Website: walmart
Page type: account-selection
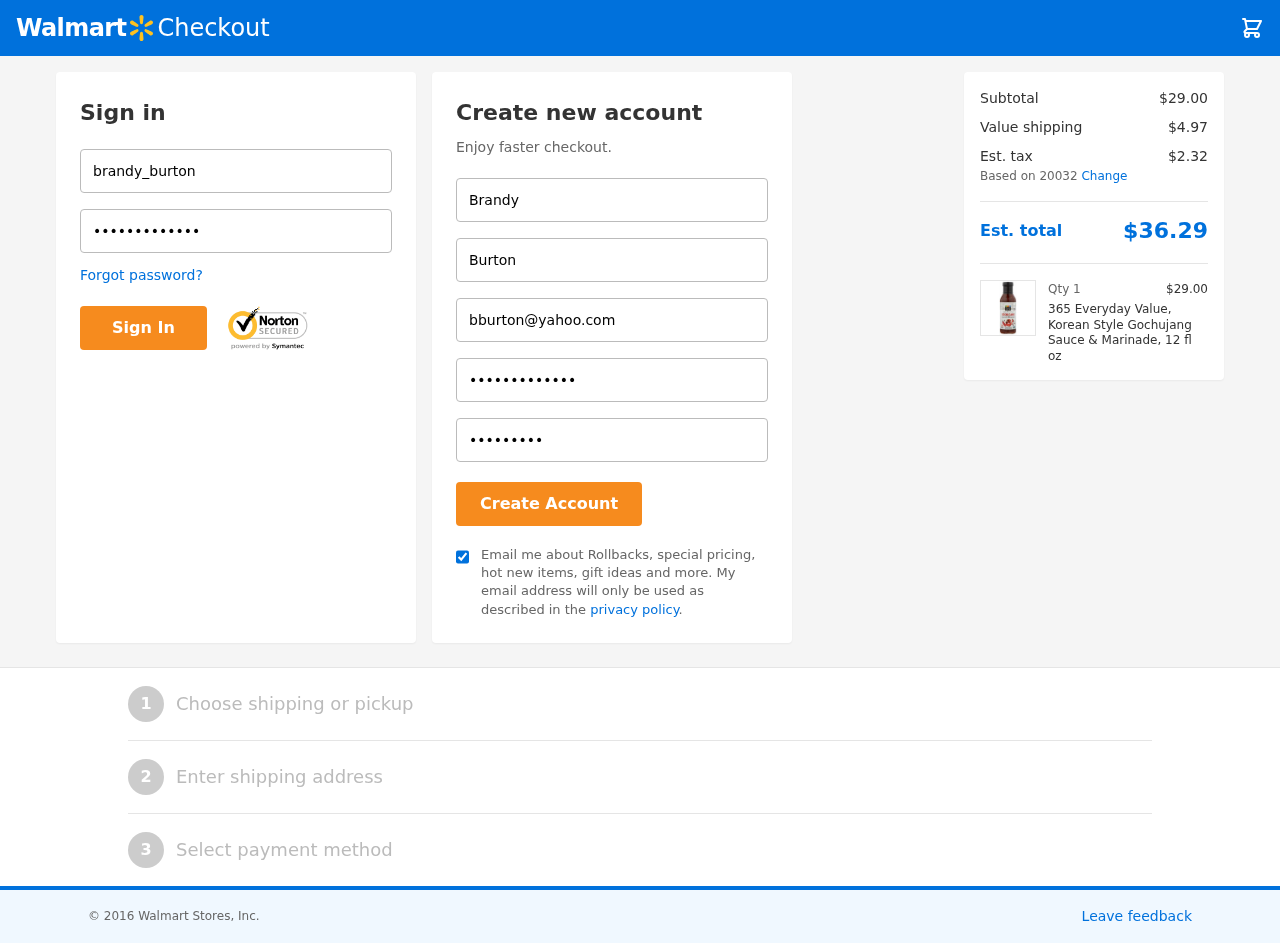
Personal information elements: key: PII_EMAIL
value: bburton@yahoo.com
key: PII_FIRSTNAME
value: Brandy
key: PII_LASTNAME
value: Burton
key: PII_LOGIN_USERNAME
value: brandy_burton
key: PII_POSTCODE
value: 20032
Product elements: key: PRODUCT1_NAME
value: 365 Everyday Value, Korean Style Gochujang Sauce & Marinade, 12 fl oz
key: PRODUCT1_PRICE
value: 29
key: PRODUCT1_QUANTITY
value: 1
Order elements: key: ORDER_SUBTOTAL
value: $29.00
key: ORDER_SHIPPING_COST
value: $4.97
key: ORDER_TAX
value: $2.32
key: ORDER_TOTAL
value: $36.29